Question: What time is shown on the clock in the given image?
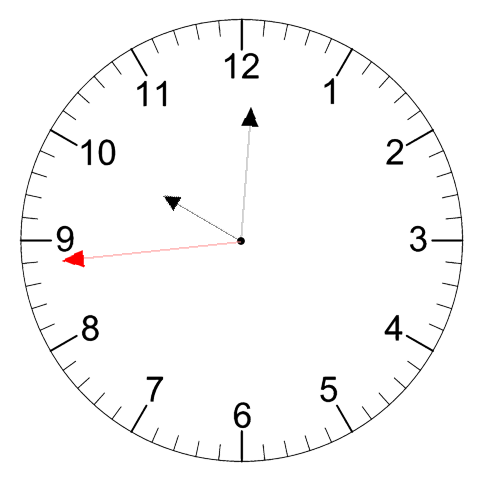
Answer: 10:00:44